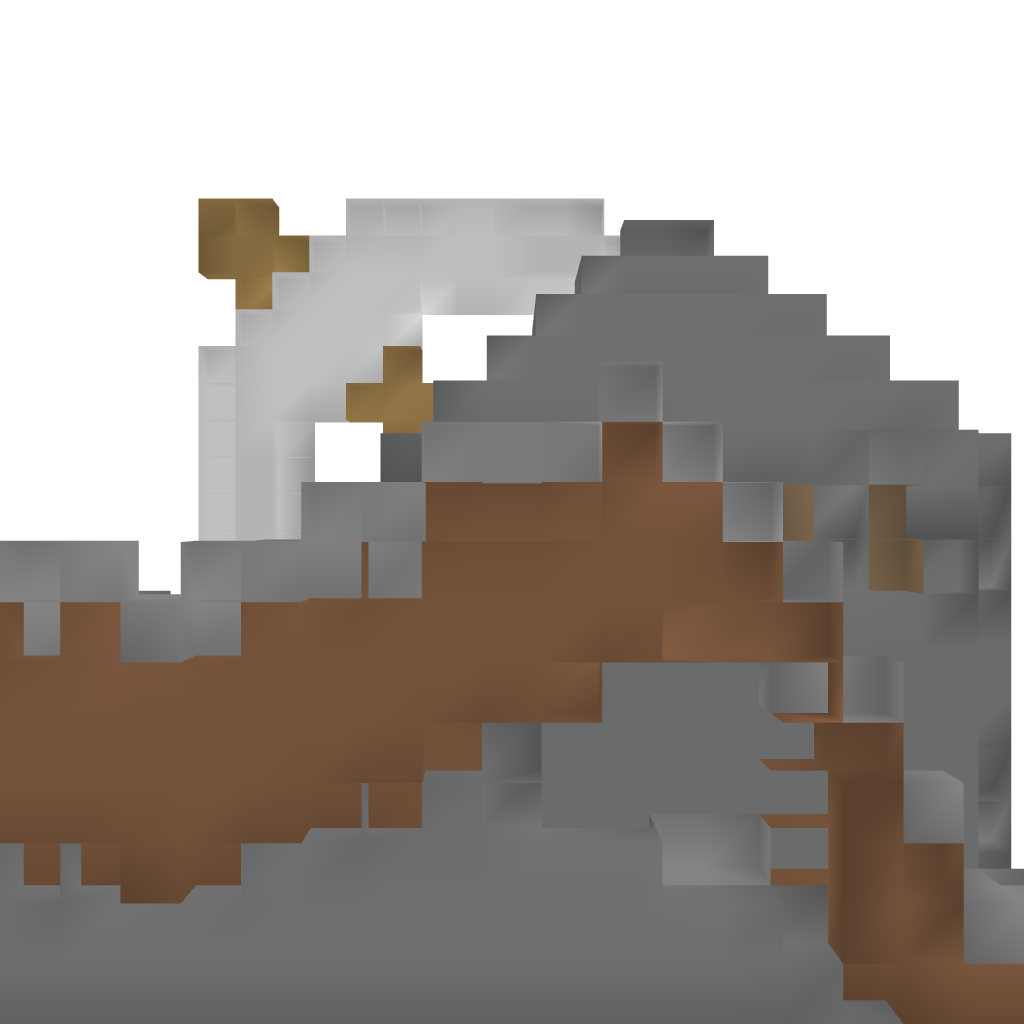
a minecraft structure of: admin shoppe